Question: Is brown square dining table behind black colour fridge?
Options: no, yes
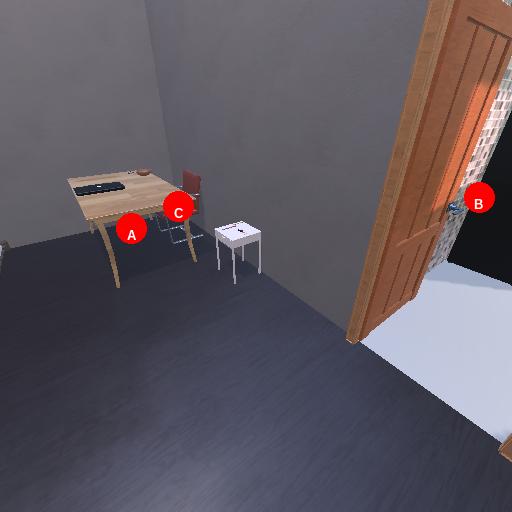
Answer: no